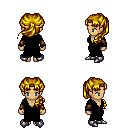
a pixel art fantasy rpg character, female body template, human, tanned skin, black robe, magenta pants, blonde princess hairstyle, leather bracers, metal boots, four views (front, back, left, right), 2x2 character sprite sheet, small pixel art, hard edges, no anti-aliasing